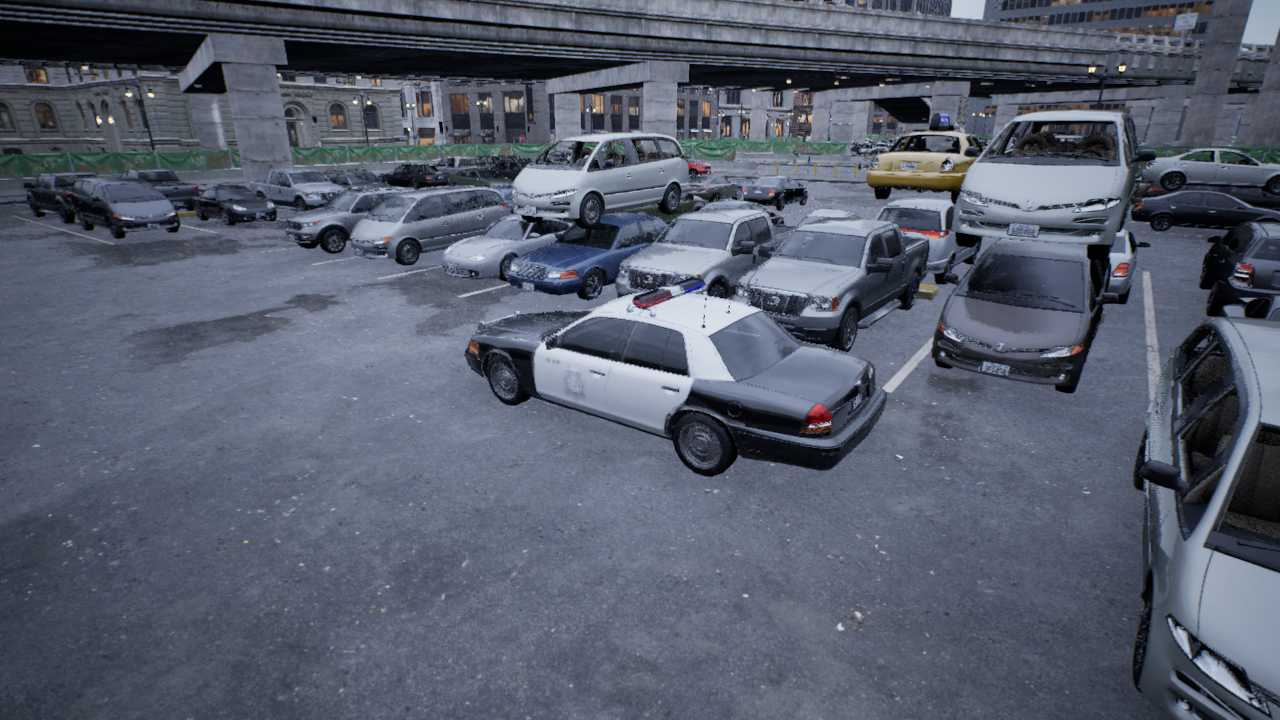
Venue: arterial
Lighting: overcast
Vehicle rig: sedan